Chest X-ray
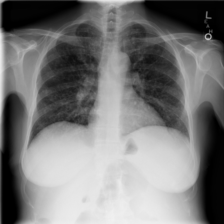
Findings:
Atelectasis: negative
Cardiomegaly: negative
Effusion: negative
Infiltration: negative
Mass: negative
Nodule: positive
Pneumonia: negative
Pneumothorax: negative
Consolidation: negative
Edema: negative
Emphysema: negative
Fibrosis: negative
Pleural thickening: negative
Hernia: negative